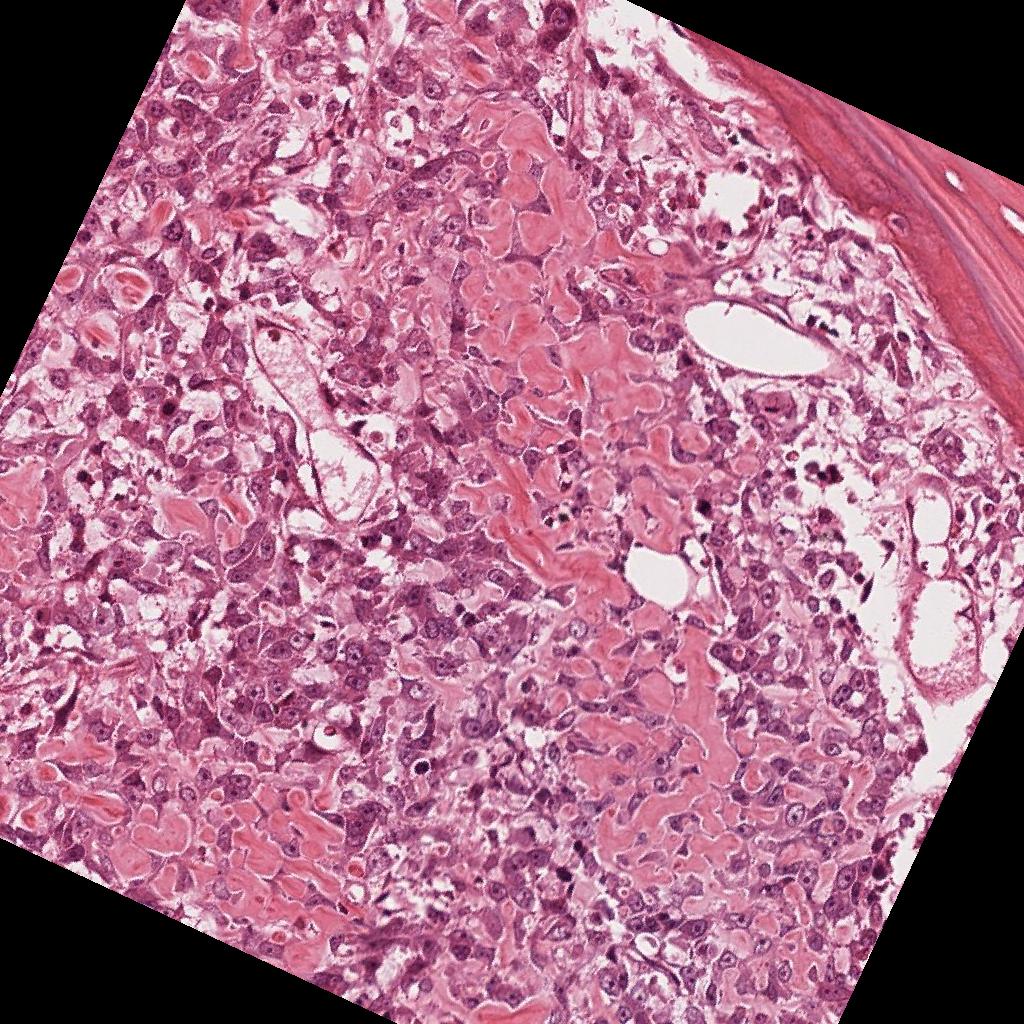
Label: Viable